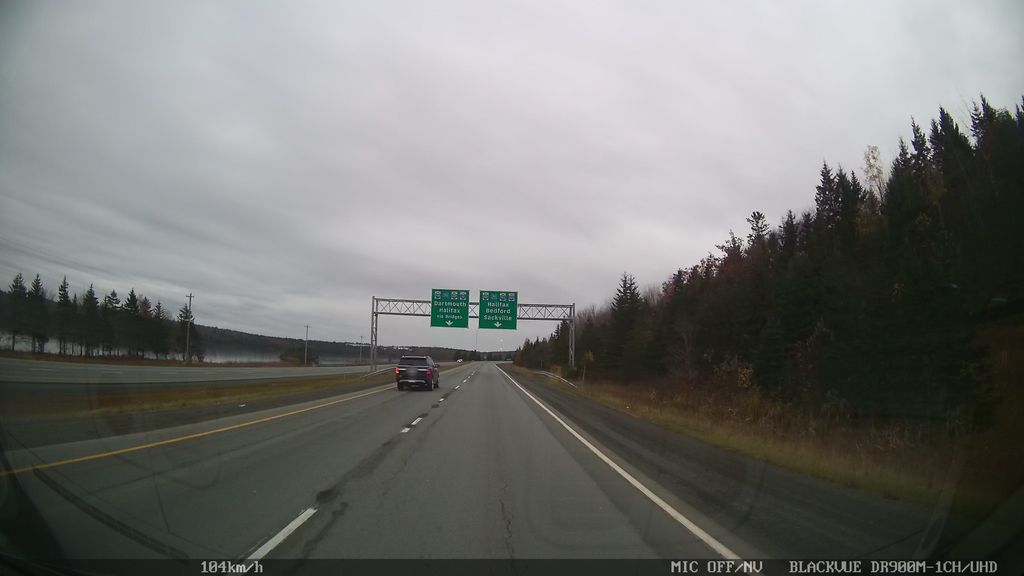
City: halifax